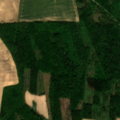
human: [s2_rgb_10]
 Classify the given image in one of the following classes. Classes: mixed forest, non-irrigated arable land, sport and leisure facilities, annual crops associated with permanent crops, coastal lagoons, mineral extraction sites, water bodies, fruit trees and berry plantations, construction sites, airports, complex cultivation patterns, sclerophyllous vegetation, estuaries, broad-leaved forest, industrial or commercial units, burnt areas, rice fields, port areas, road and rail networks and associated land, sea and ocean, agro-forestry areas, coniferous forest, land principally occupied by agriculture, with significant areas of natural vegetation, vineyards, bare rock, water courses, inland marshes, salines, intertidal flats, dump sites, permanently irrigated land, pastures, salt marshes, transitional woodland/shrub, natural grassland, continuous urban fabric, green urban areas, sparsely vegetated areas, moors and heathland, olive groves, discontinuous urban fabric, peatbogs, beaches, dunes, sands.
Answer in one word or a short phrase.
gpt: non-irrigated arable land, broad-leaved forest, mixed forest, transitional woodland/shrub